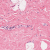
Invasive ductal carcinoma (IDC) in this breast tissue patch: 0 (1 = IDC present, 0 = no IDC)